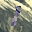
Label: 1